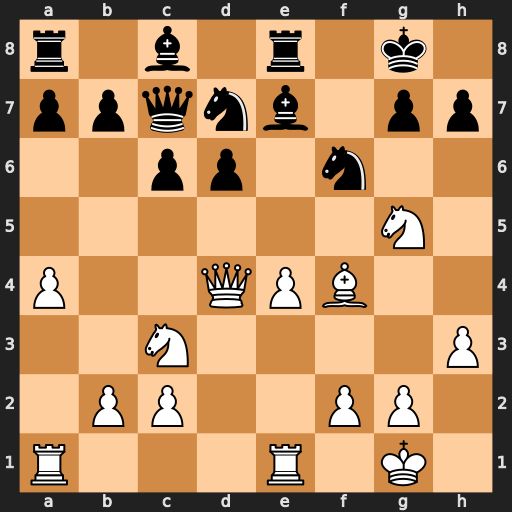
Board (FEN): r1b1r1k1/ppqnb1pp/2pp1n2/6N1/P2QPB2/2N4P/1PP2PP1/R3R1K1
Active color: w
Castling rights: -
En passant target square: -
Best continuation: Qc4+ d5 Nxd5 cxd5 Qxc7